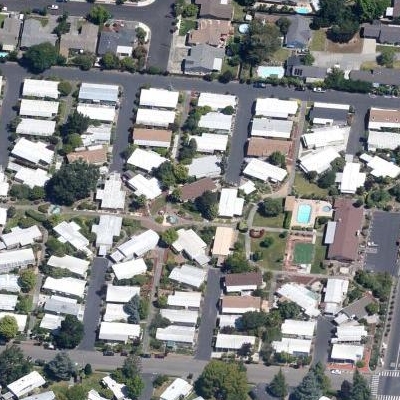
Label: Resident